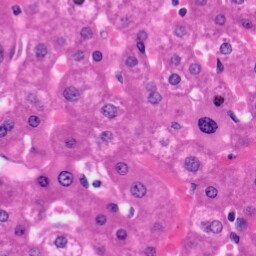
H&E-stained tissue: Liver